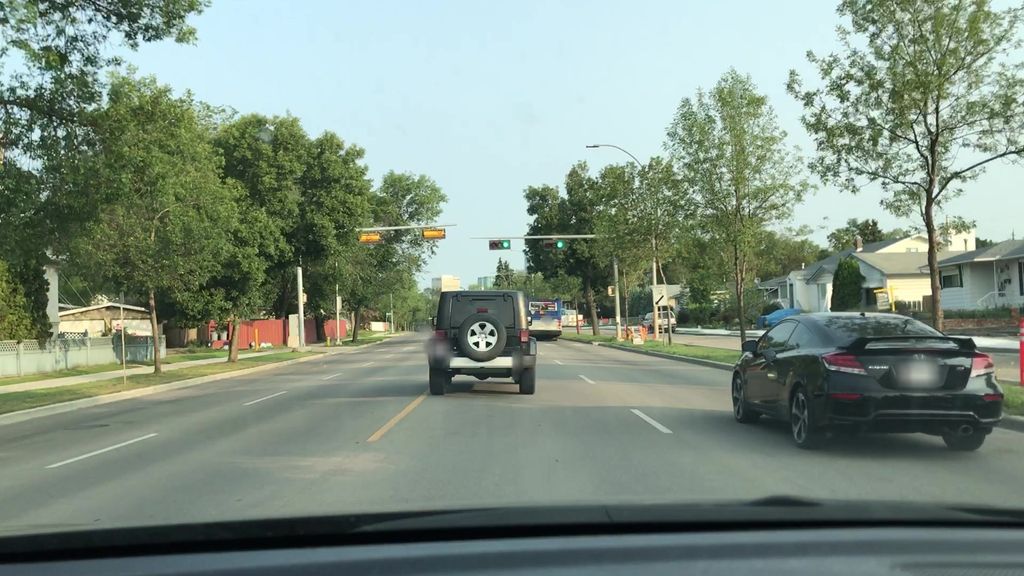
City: edmonton